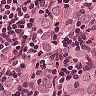
Metastatic tissue present: yes